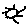
Label: sun